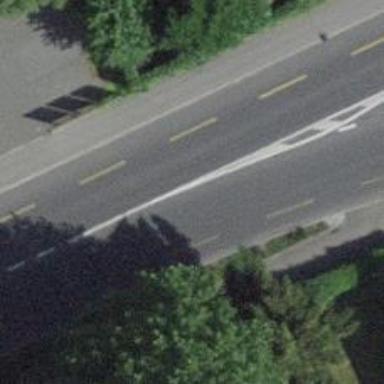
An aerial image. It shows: Primary highway with designated cycle lane. The road surface is asphalt. There are separate sidewalks on both sides. Trolley wires are present along the lane.